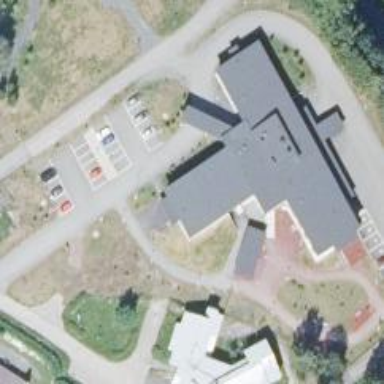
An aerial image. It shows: Nursing home building.